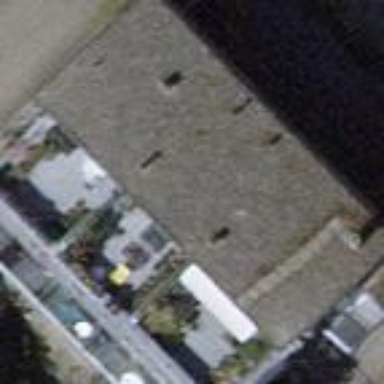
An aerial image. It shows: Building part with flat roof.